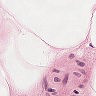
Metastatic tissue present: no